Question: I would like to know if there is a way how to store classes only with behavior to database with nHibernate.
What I mean. I have a solution where I have used decorator pattern, something like on class diagram

Here is the problem what Iam trying to solve. I have a class 'ClassWithStoredBehaviorInProperty' and has a property 'DesiredBehavior' of type 'IBehavior'. Somewhere else I mix up behavior f.e. 'var beh = new FlyBehavior(new WalkBehavior(new BatmanBehavior))' and store it in 'DesiredBehavior' property. And here is my question. Is there any way how to store this in database with nHibernate and then Load it correctly or I have to do some workaround. If it is possible, how to map it? Thanks
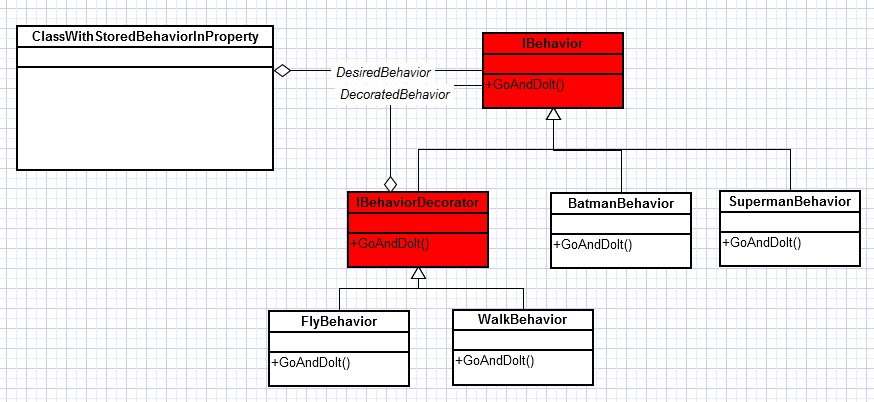
Answer: You can have hierarchical data structures handled by NHibernate. From a database perspective, The Decorator Pattern is simply a hierarchical structure where there is only one child node rather than a collection. There is some introductory information <URL>.
So you can quite easily map subclasses of the same hierarchy using the 'table per class hierarchy' approach, where each Decorator becomes a row in the table and points to an Inner Decorator. In your table you use a discriminator column so when retrieving from the database, NHibernate knows what type of class it needs to instantiate. Obviously the 'code' that realises the particular behavior associated with each Decorator would not live in the database.